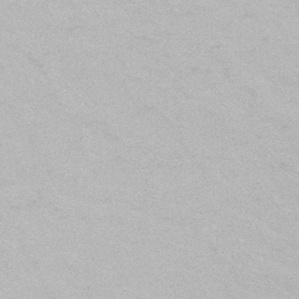
Label: frost